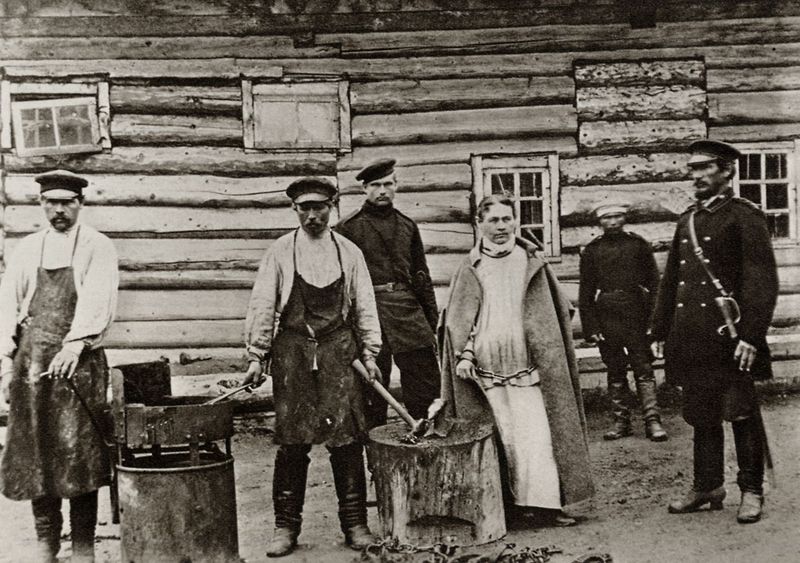
Titel: In-Eisen-Legen der Handgelenke, genannt »die goldene Hand«
Künstler: Anton Tschechow
Schlagwörter: mann, umhang, menschen, fenster, frau, holz, hut, hüte, männer, schwarz, weiss, gebäude, gürtel, haus, alt, kappen, mützen, wand, hände, hütte, mantel, knopf, schürze, arbeiten, blusen, hemden, russland, schürzen, kette, sepia, arbeiter, krieg, soldaten, balken, junge, knöpfe, foto, fotografie, antike, hauswand, schwarz-weiss, polizei, schwert, säbel, uniform, waffen, soldat, kittel, degen, stiefel, handwerk, werkzeug, holzhütte, hammer, gefangene, wächter, frei, block, gefangener, stumpf, holzhaus, baumstumpf, blockhaus, kessel, fesnter, russisch, schmied, schmiede, hackstock, amboss, grill, tonnen, häftlinge, scout, unifform, nachkriegsfotografie, waffenschmied